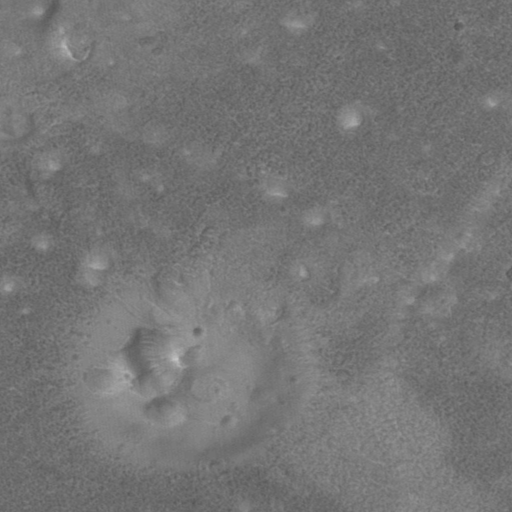
Objects detected: cone